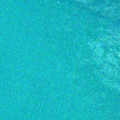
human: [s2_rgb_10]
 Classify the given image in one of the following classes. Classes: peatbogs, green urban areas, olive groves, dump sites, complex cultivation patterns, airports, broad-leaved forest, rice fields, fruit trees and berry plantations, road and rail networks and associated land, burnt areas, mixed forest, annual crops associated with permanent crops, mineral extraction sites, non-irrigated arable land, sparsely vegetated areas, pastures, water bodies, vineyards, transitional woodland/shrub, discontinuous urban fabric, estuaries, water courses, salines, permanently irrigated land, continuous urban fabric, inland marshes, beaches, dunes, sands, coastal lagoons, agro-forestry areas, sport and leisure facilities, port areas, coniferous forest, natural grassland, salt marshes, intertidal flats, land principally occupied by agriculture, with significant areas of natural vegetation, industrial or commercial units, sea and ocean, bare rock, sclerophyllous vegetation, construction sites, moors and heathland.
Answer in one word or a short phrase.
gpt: sea and ocean